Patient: sex M, age 71
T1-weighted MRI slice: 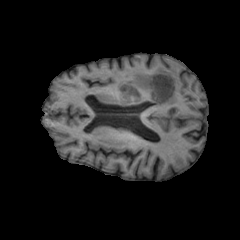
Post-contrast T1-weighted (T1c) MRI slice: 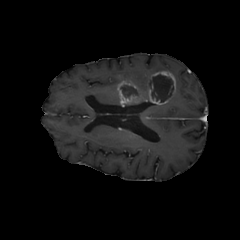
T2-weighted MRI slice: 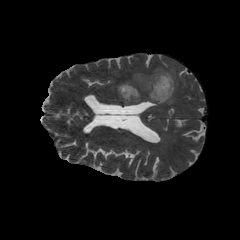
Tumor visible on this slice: yes
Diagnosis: Glioblastoma, IDH-wildtype
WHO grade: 4